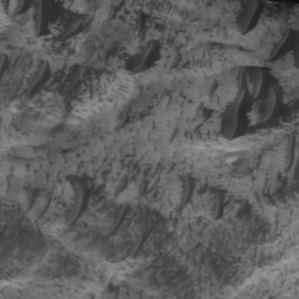
Label: non_frost